Question: I have a 'UITextView' (which is also a 'UIScrollView') which contains a bunch of text. In the screenshot there is more text the keyboard. I can't scroll up to see that text - no matter what I do that text remains underneath the keyboard.
How can I fix things so that I can scroll to see the text?

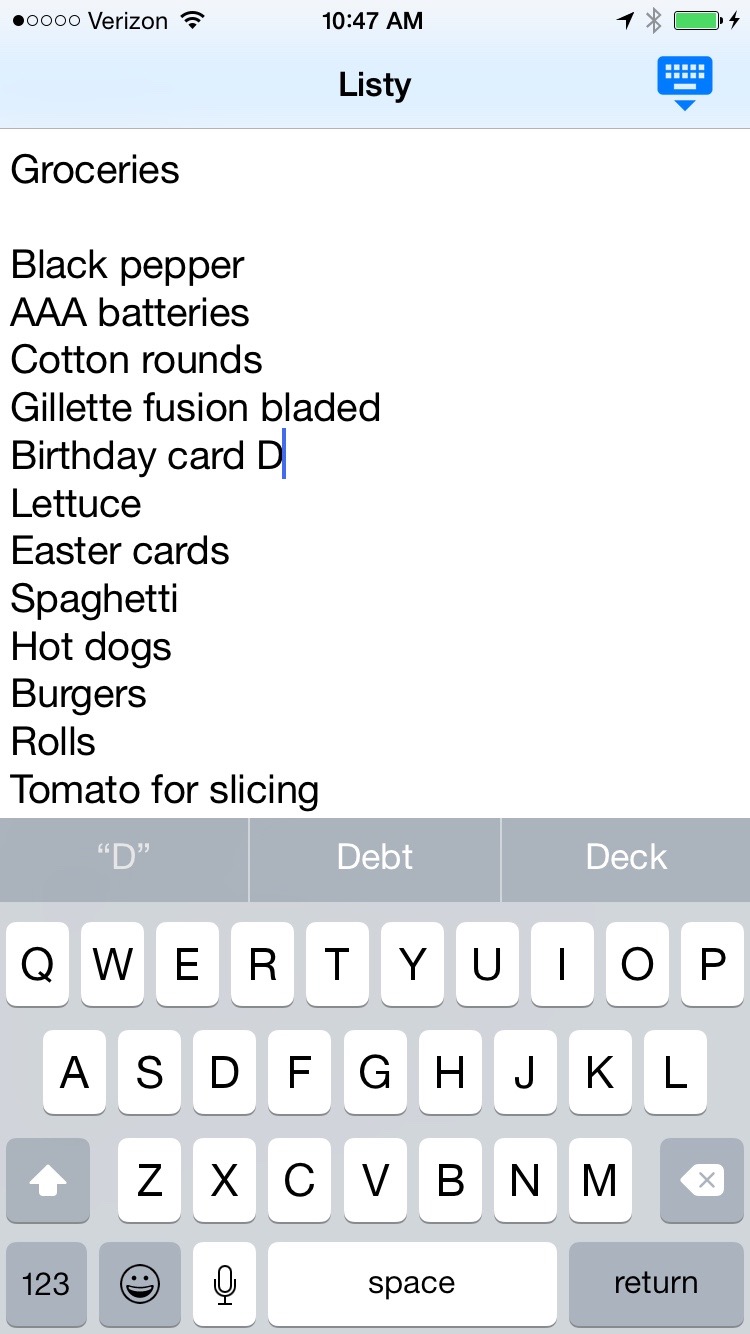
Answer: This works and it's pretty simple.
In .h
'''
@property (weak, nonatomic) IBOutlet UITextView *tv;
@property CGSize keyboardSize;
'''
In .m
'''
- (void)viewDidLoad {
[super viewDidLoad];
// Register for keyboard notifications
[[NSNotificationCenter defaultCenter] addObserver:self selector:@selector(keyboardWillShow:) name:UIKeyboardWillShowNotification object:nil];
[[NSNotificationCenter defaultCenter] addObserver:self selector:@selector(keyboardWillHide:) name:UIKeyboardWillHideNotification object:nil];
}
- (void) keyboardWillShow: (NSNotification*) aNotification {
// Get the keyboard size from the notification userInfo
NSDictionary *info = [aNotification userInfo];
self.keyboardSize = [[info objectForKey:UIKeyboardFrameBeginUserInfoKey] CGRectValue].size;
// Adjust the content inset from the bottom by the keyboard's height
UIEdgeInsets contentInsets = UIEdgeInsetsMake(0, 0, self.keyboardSize.height, 0);
self.tv.contentInset = contentInsets;
}
- (void) keyboardWillHide: (NSNotification*) aNotification {
// Reset the content inset when the keyboard is dismissed
self.tv.contentInset = UIEdgeInsetsZero;
}
'''